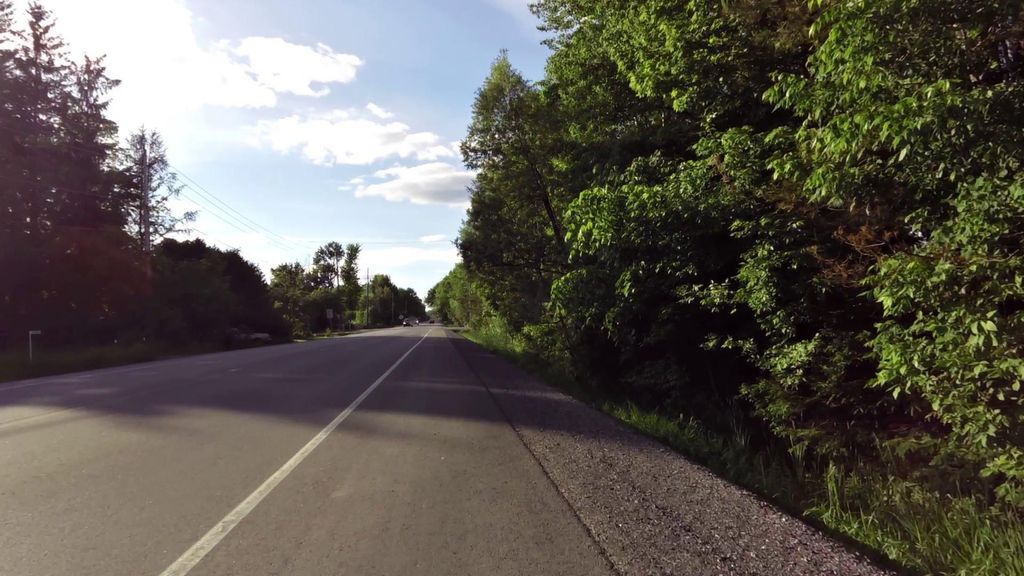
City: ottawa-gatineau